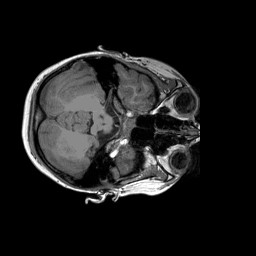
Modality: T1w
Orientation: coronal
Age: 12
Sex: male
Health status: ill